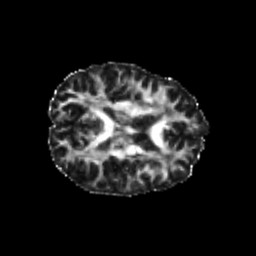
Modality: FA
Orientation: axial
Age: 23
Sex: female
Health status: healthy
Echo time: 0.074 s